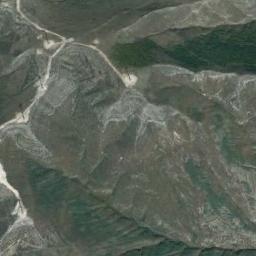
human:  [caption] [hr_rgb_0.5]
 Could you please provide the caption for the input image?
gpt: There is a yellow bare field on this mountain .

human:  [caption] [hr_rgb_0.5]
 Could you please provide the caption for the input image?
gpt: The folded mountain has a rugged surface and is covered with some vegetation .

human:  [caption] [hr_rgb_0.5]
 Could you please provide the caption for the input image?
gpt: The mountain is full of black soil with some green plants .

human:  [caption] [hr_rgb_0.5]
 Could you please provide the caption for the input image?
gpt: The mountains are winding and undulating .

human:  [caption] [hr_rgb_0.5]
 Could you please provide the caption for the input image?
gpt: There are some green land and rivers on the brown mountain .